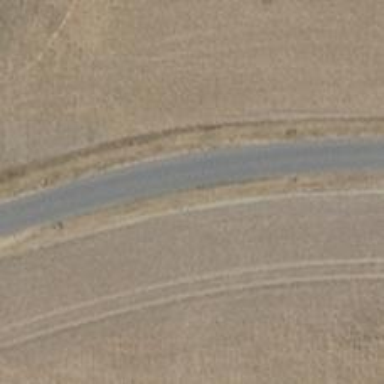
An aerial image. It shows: Unclassified road.